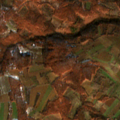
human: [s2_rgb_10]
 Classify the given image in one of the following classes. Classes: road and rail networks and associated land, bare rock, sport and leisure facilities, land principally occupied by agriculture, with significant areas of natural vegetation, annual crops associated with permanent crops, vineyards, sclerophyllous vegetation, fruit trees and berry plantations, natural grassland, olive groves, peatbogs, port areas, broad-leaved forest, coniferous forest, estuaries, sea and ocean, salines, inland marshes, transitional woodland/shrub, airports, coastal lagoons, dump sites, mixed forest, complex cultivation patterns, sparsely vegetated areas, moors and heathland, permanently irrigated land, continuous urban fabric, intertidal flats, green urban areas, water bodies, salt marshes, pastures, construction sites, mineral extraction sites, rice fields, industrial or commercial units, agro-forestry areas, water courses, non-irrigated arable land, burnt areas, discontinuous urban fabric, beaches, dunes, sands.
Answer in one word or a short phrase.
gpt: complex cultivation patterns, land principally occupied by agriculture, with significant areas of natural vegetation, broad-leaved forest